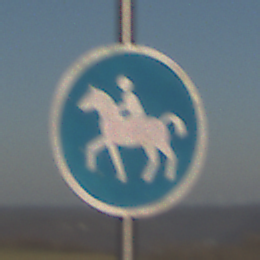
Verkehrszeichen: Reitweg
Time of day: MorningAfternoon
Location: Outdoor (Nature)
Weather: Clear
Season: Winter
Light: Natural